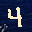
Label: 4